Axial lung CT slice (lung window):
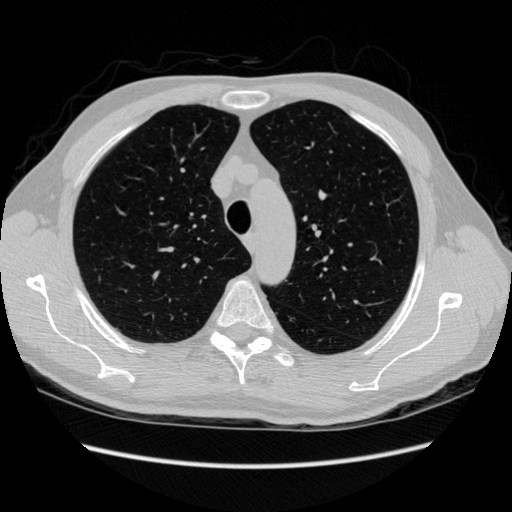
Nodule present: no